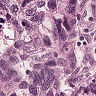
Metastatic tissue present: yes